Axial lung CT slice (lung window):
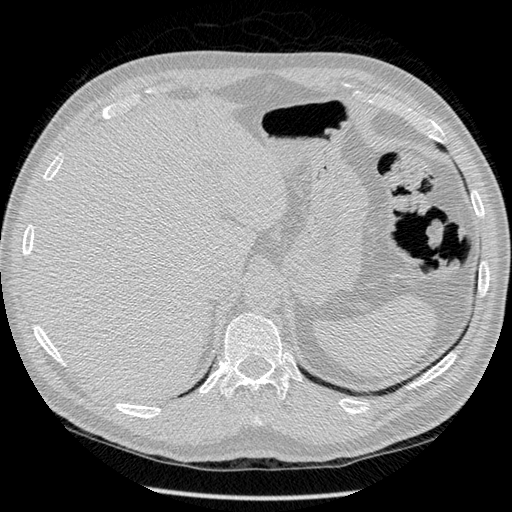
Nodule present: no